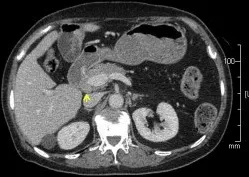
(a) CT scan showing swellings in the lymph nodes (arrows).
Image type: radiology (ct)